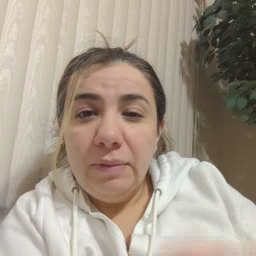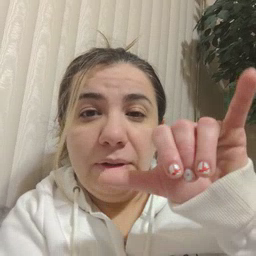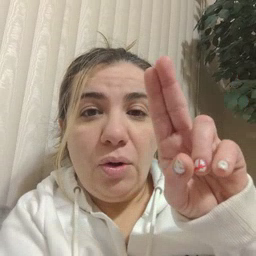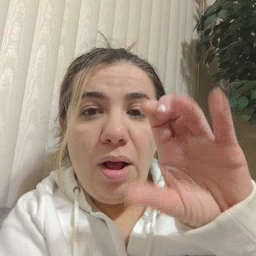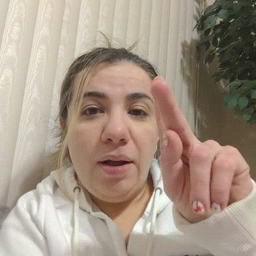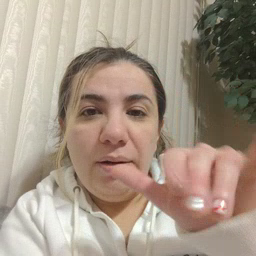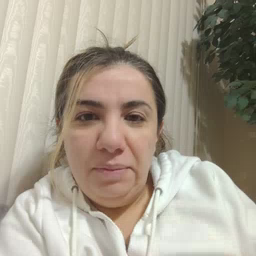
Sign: yucky